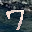
Label: 7